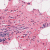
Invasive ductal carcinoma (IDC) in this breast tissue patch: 0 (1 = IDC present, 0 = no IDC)